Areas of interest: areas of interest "Logistics and Express Delivery"
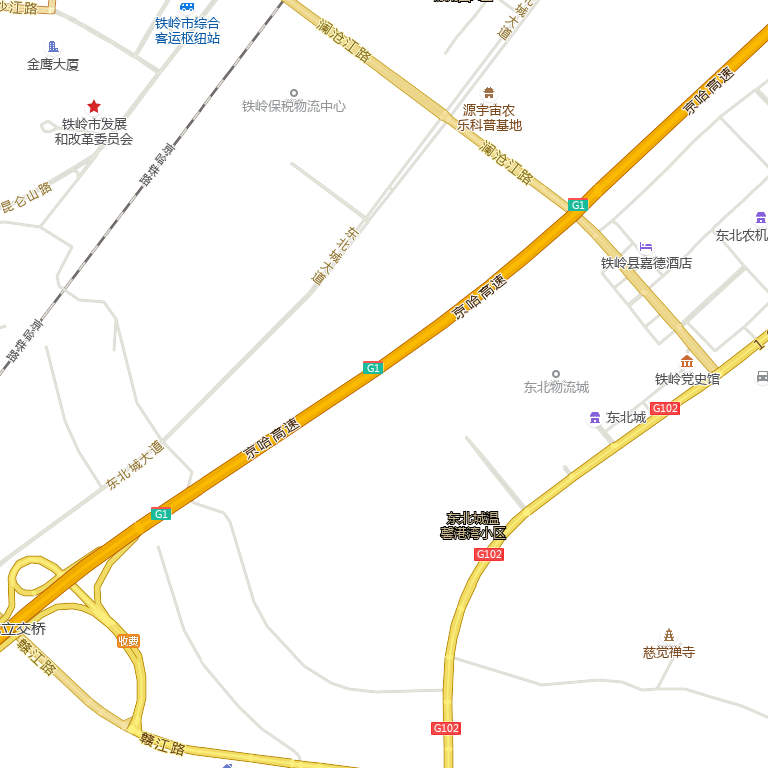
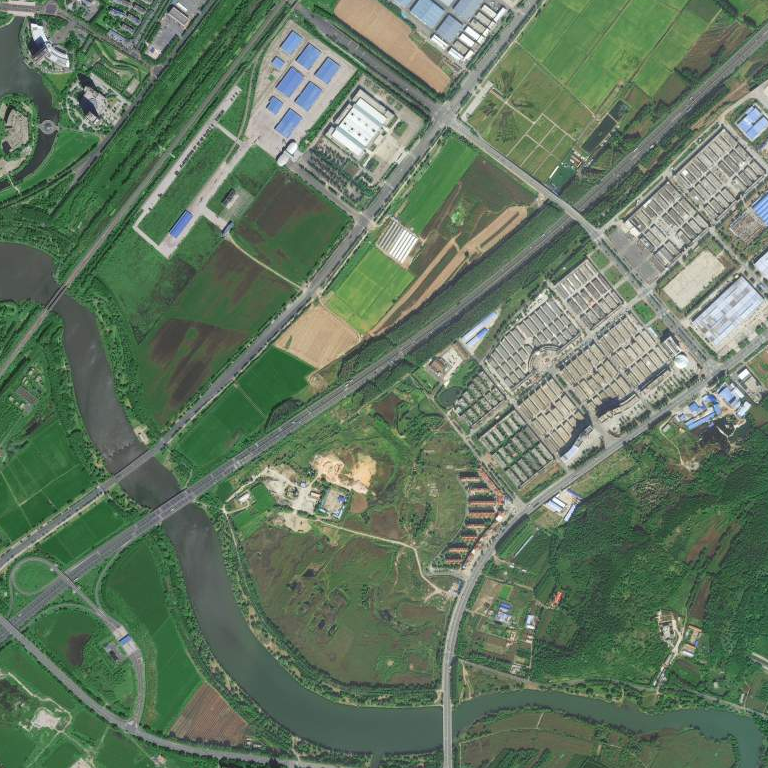